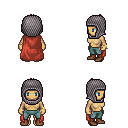
a pixel art fantasy rpg character, female body template, human, tanned skin, maroon cape, teal pants, brown short mohawk hairstyle, chain hood, bracelets, brown shoes, four views (front, back, left, right), 2x2 character sprite sheet, small pixel art, hard edges, no anti-aliasing